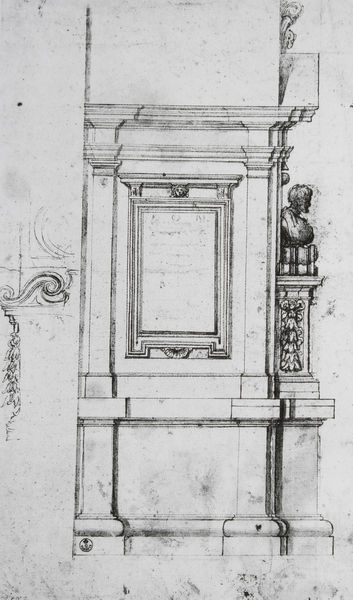
Titel: Entwurf eines Grabmals
Künstler: Pietro da Cortona
Standort: Florenz
Institution: Gabinetto Disegni e Stampe degli Uffizi
Schlagwörter: kopf, mann, weiß, ausschnitt, fenster, grau, marmor, pfeiler, schwarz, skizze, säule, säulen, zeichnung, gebäude, haus, schloss, fest, ornament, schleife, alt, wand, architektur, rahmen, sockel, stein, spiegel, feld, felder, kirche, figur, girlande, umrandung, skulptur, statue, balkon, relief, bücher, papier, ecke, rahmung, ansicht, bogen, studie, flächen, giebel, grafik, pilaster, rand, tafel, kartusche, detail, inschrift, büste, ornamente, seitenansicht, verzierung, stuck, podest, schild, antike, eckig, seite, schwarzweiß, text, bleistift, entwurf, kapitelle, kapitell, fragment, sims, schnörkel, gesims, quader, voluten, grab, simse, plan, löwe, konsole, volute, basis, absatz, postament, verzeirung, schief, schaft, geometrie, quadrat, klassizistisch, verziehrung, aufriss, schwarz/weiß, architekturzeichnung, gesimse, first, gliederung, simms, bauteil, s/w, büster, oiedestal, drawing, vierecl, viereck+, arbitrav, gedenktafel an marmor relief, büstung